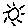
Label: sun